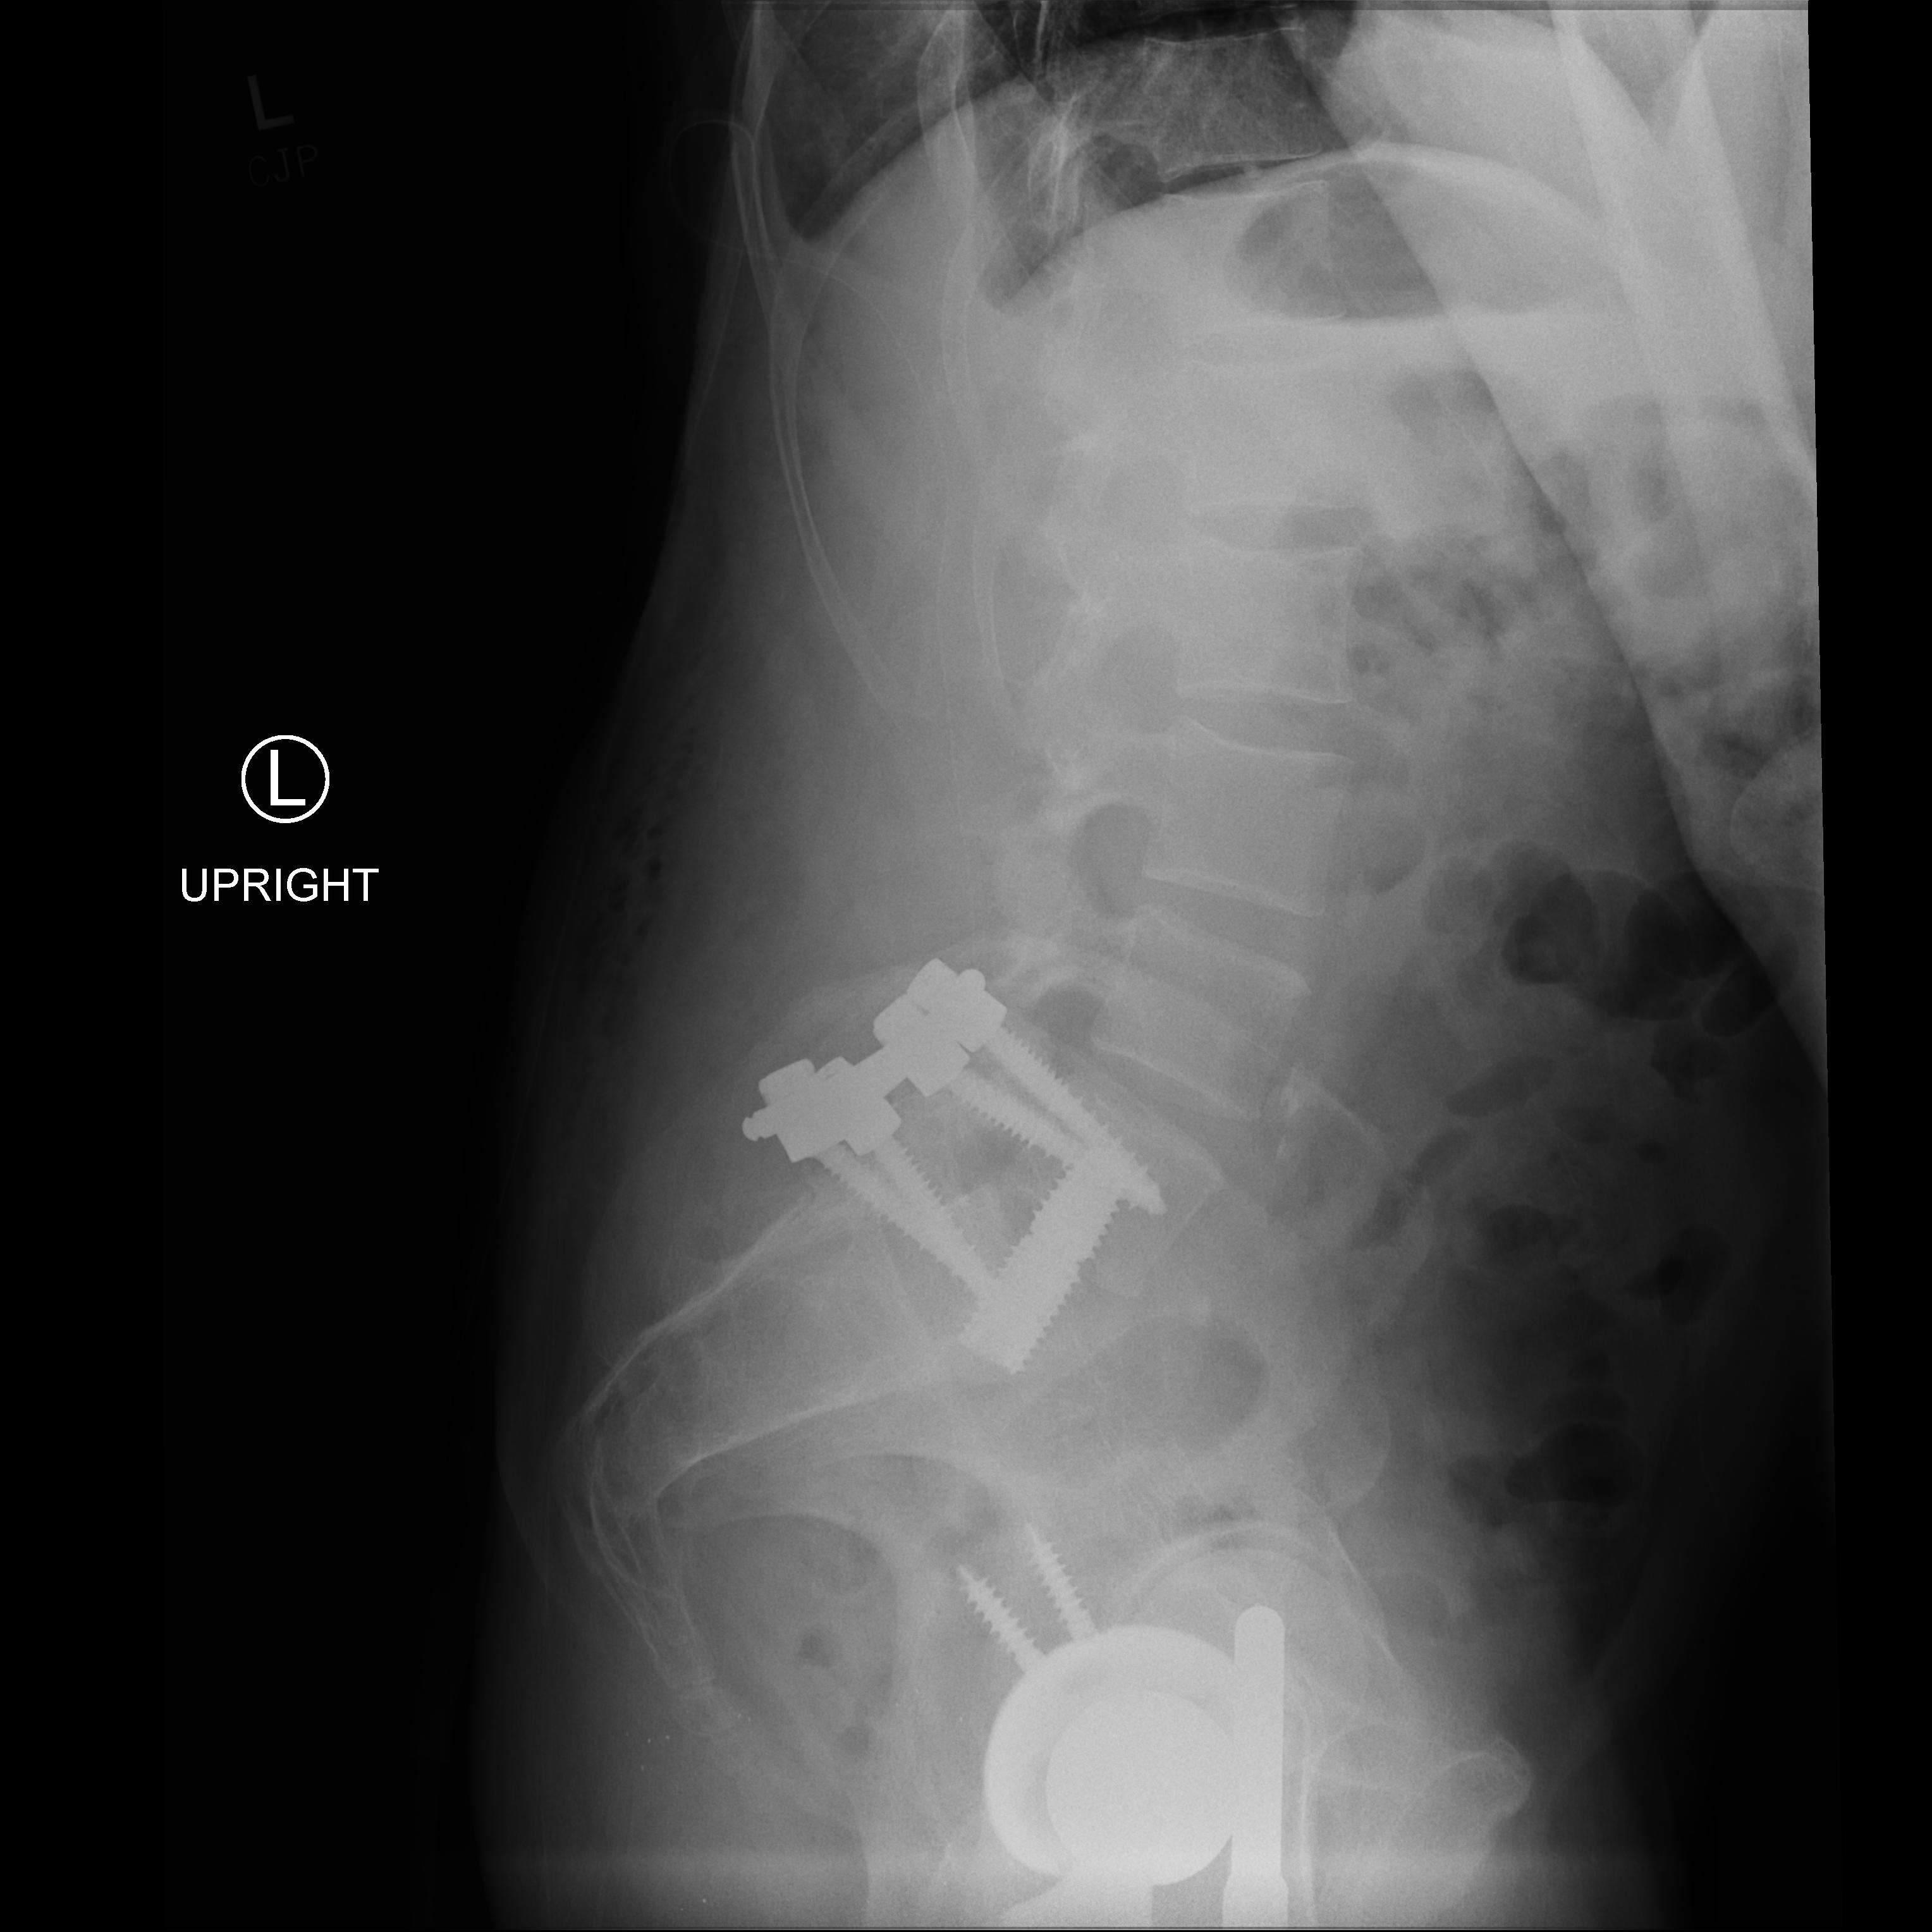
View: L5 S1
Implant manufacturer: medtronic solera